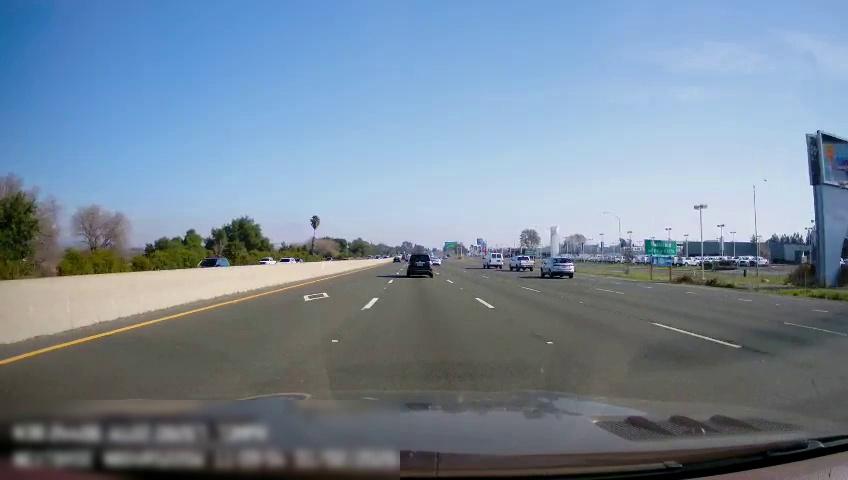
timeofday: Day
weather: Sunny
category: Drivable Space
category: Drivable Space
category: Vehicles | Car
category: Vehicles | SUV
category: Vehicles | Truck
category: Vehicles | SUV
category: Vehicles | Van
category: Vehicles | SUV
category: Vehicles | Truck
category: Vehicles | Car
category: Lanes | Alternate Lane
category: Lanes | Current Lane
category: Lanes | Current Lane
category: Lanes | Alternate Lane
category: Lanes | Alternate Lane
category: Lanes | Alternate Lane
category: Lanes | Alternate Lane
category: Traffic | Signs
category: Traffic | Signs
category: Traffic | Signs